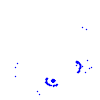
Particle: proton